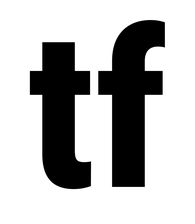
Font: Roboto_Condensed_ExtraBold